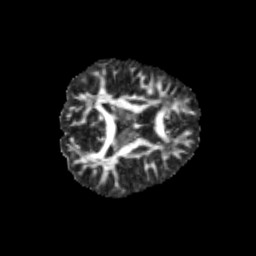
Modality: FA
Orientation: axial
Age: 11
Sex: male
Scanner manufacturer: siemens
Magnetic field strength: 3 T
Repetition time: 3.8 s
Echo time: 0.07 s